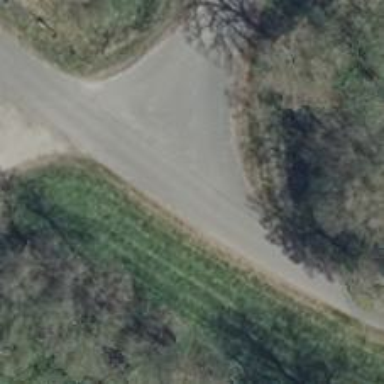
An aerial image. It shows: Unclassified road with asphalt surface along embankment.